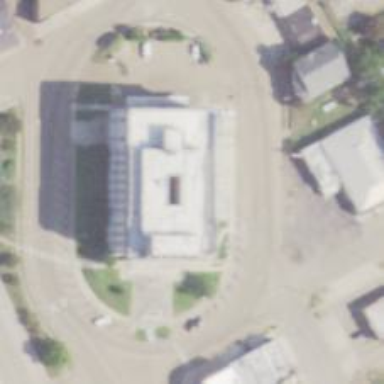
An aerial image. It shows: Government office.